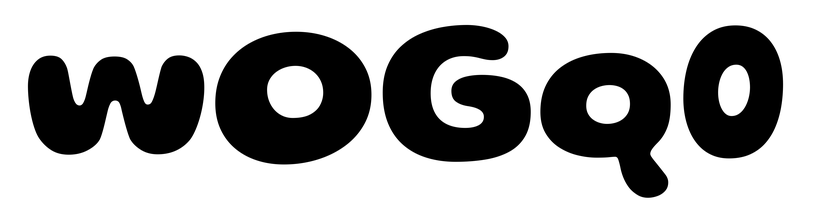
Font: Gluten_Bold